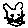
Label: cat